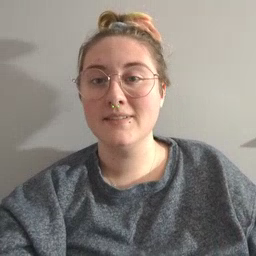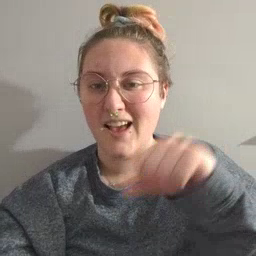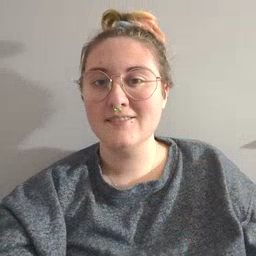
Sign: yes